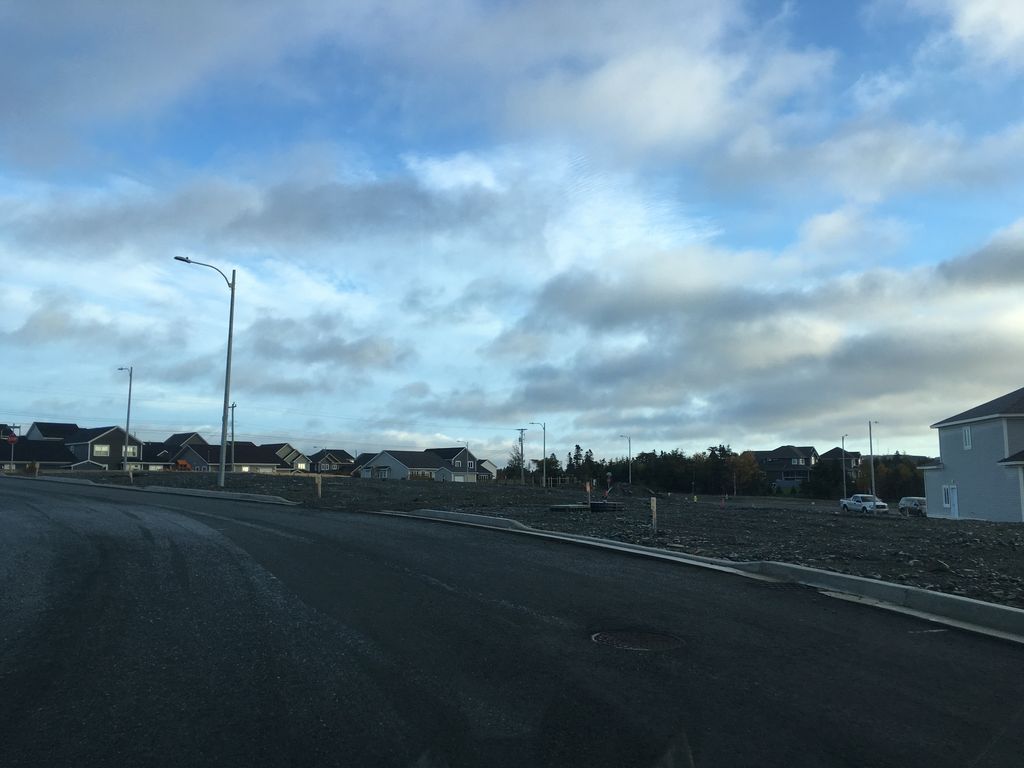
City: st_johns